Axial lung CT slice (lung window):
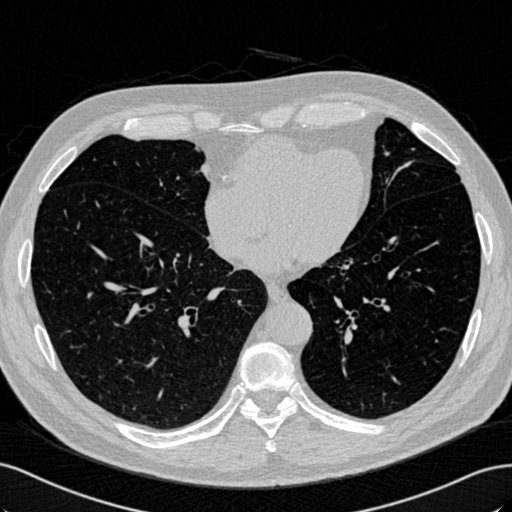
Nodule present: no